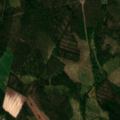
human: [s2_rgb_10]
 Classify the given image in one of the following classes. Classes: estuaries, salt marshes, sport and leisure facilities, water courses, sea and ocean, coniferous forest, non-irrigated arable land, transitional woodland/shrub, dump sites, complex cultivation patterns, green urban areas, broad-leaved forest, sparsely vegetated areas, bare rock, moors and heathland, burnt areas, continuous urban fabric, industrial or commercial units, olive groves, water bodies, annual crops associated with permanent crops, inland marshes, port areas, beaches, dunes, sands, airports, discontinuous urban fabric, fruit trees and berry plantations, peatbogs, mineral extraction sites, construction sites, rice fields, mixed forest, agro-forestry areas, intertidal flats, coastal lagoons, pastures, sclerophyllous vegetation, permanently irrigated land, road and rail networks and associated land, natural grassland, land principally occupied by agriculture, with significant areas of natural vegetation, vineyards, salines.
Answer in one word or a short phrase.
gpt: land principally occupied by agriculture, with significant areas of natural vegetation, coniferous forest, mixed forest, transitional woodland/shrub